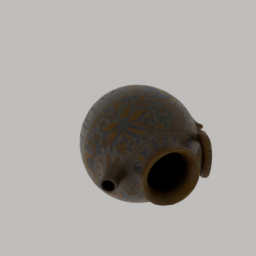
Label: decoration